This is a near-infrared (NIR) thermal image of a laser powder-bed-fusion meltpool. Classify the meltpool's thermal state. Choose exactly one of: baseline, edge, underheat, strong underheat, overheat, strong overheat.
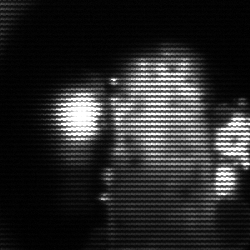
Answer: strong underheat